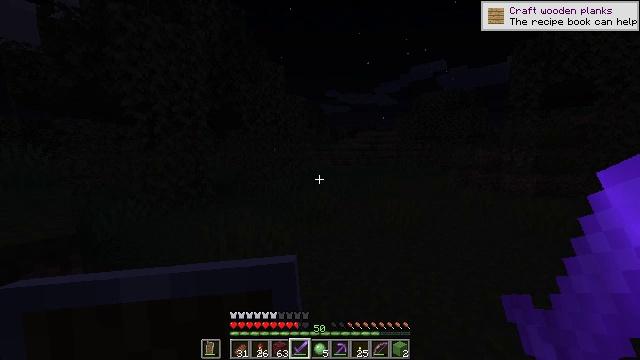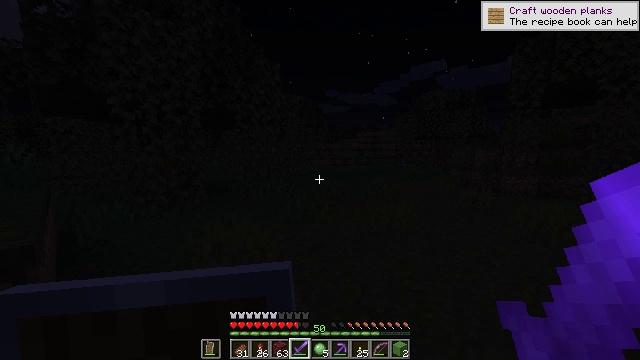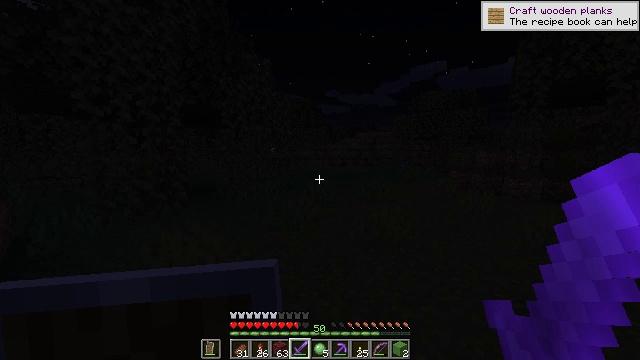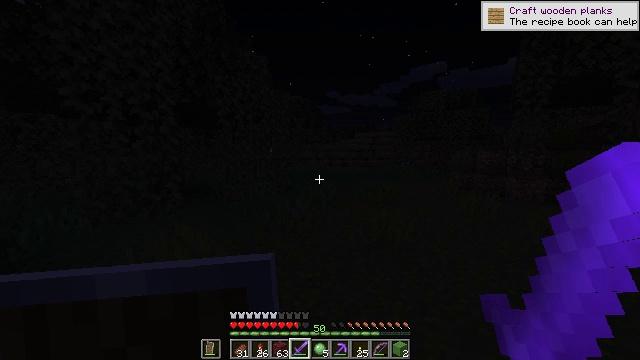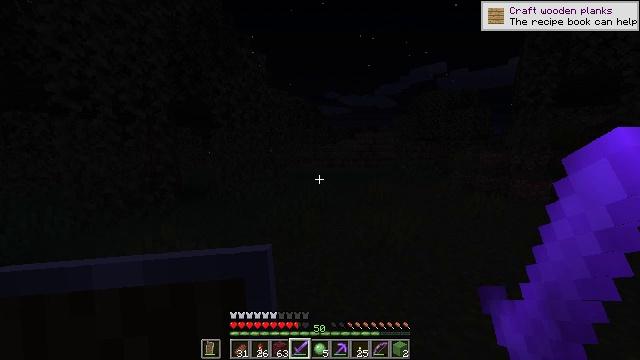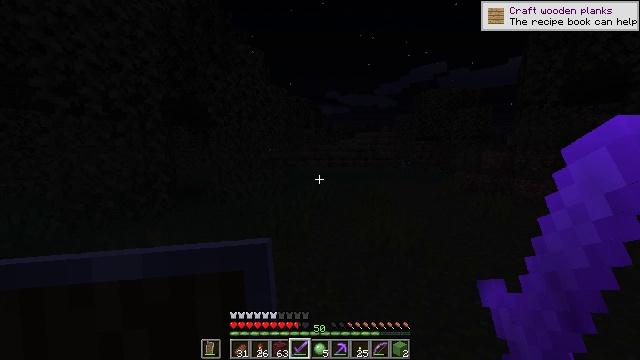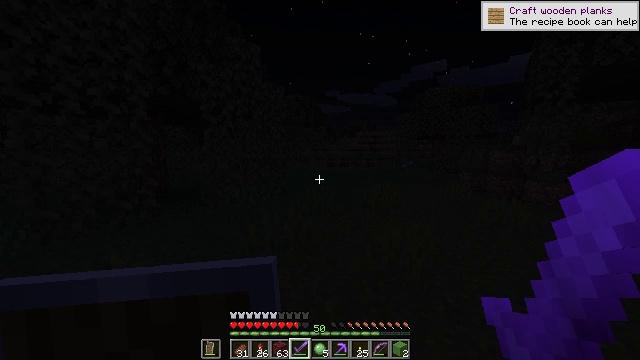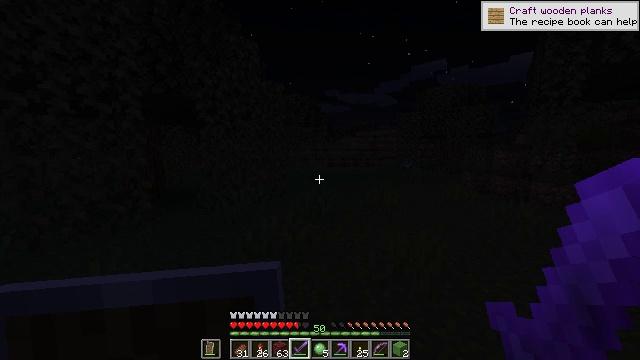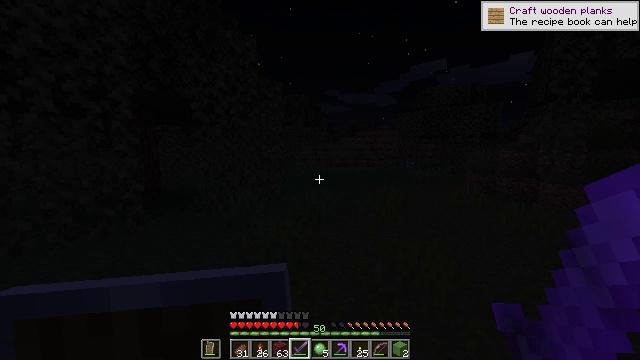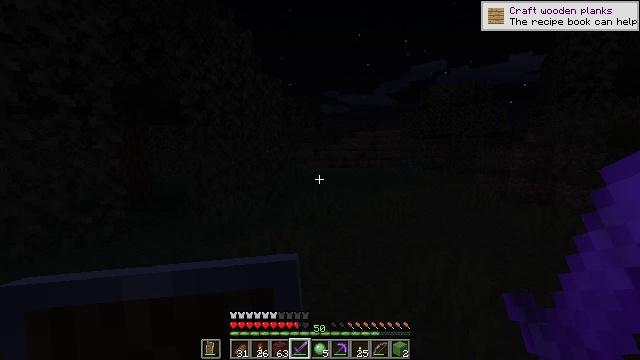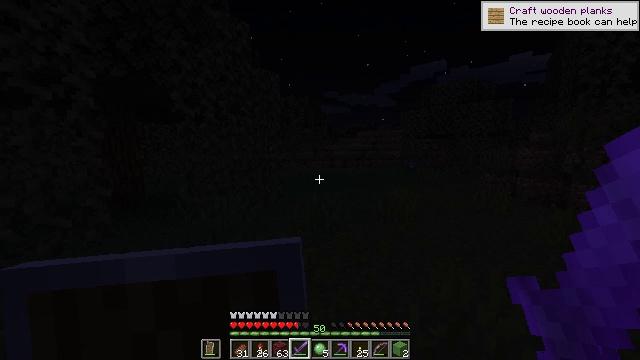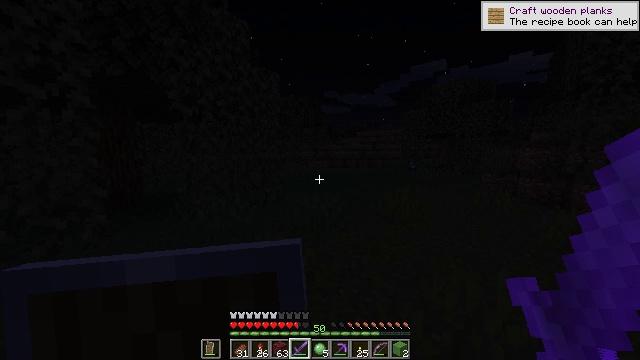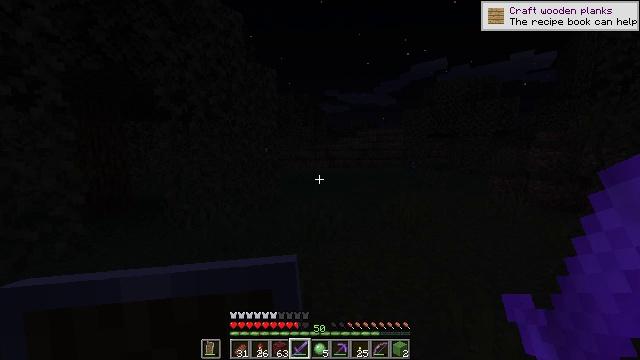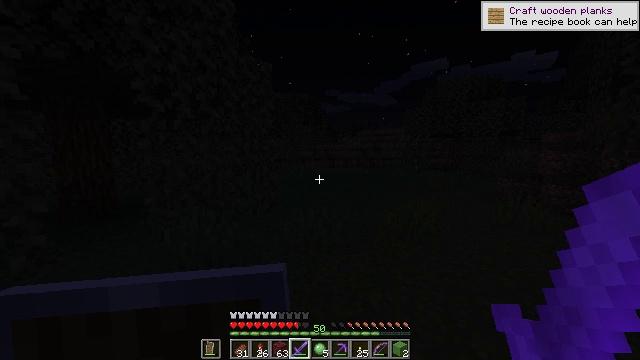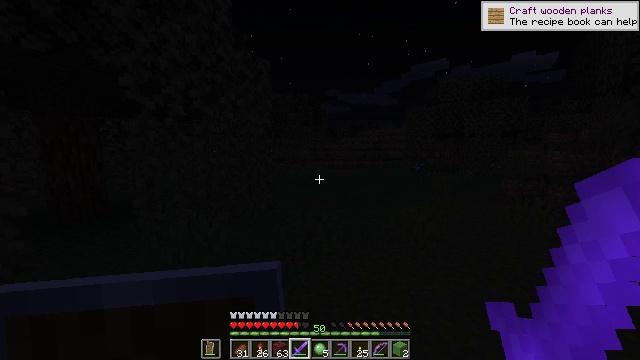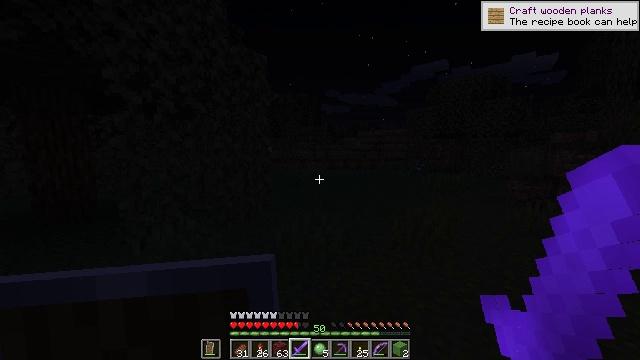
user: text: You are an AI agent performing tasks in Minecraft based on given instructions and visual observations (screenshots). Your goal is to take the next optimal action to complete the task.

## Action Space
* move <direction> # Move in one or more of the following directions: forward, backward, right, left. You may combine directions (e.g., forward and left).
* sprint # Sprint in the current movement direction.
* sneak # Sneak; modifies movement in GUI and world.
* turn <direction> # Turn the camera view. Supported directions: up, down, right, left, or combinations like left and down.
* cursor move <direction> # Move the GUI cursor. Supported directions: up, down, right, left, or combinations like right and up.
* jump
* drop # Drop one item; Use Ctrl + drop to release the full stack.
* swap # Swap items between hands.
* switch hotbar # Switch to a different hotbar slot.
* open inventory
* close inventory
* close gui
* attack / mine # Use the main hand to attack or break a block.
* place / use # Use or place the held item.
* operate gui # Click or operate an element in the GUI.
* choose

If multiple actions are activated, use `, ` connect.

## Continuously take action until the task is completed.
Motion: motion action
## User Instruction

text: Retrieve vines from walls or cliffs.
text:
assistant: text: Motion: move forward and move right
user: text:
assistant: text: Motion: move forward
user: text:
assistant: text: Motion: move forward
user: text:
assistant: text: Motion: move forward
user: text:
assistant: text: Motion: move forward
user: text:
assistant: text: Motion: move forward
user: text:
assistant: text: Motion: move forward
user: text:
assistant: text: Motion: move forward
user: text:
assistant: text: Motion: move forward
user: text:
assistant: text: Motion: move forward
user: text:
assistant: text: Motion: move forward
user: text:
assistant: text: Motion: move forward
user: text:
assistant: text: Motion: move forward
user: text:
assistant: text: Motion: move forward
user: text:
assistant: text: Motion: move forward
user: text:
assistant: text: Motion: move forward
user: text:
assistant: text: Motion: move forward and move right
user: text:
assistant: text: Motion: move forward and move right
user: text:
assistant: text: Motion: move forward and move right
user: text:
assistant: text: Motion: move forward and move right
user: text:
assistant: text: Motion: move forward and move right
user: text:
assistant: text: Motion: move forward and move right
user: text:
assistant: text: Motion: move forward and move right
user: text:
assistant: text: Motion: move forward and move right
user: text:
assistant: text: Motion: move forward and move right
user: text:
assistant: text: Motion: move forward and move right
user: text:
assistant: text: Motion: move forward and move right
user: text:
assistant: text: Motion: move forward and move right
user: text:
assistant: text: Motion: move forward and move right
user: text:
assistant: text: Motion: move forward and move right